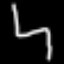
Label: chair